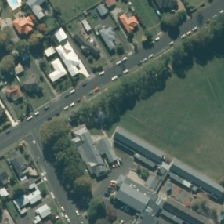
Land cover: urban_parkland